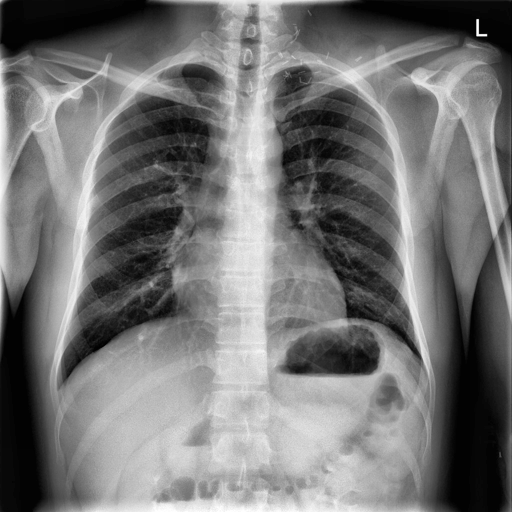
Finding: NORMAL